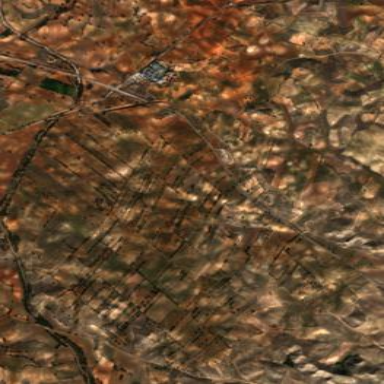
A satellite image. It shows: Olive tree orchard.